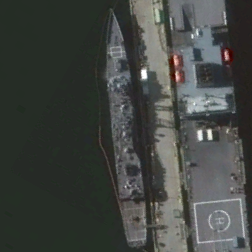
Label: destroyer